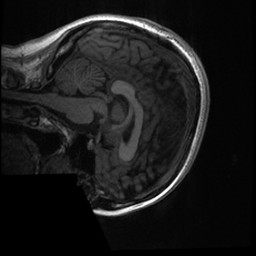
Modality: T1w
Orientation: sagittal